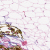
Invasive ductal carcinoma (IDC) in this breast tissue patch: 0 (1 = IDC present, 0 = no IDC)